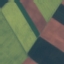
Land use / land cover: AnnualCrop